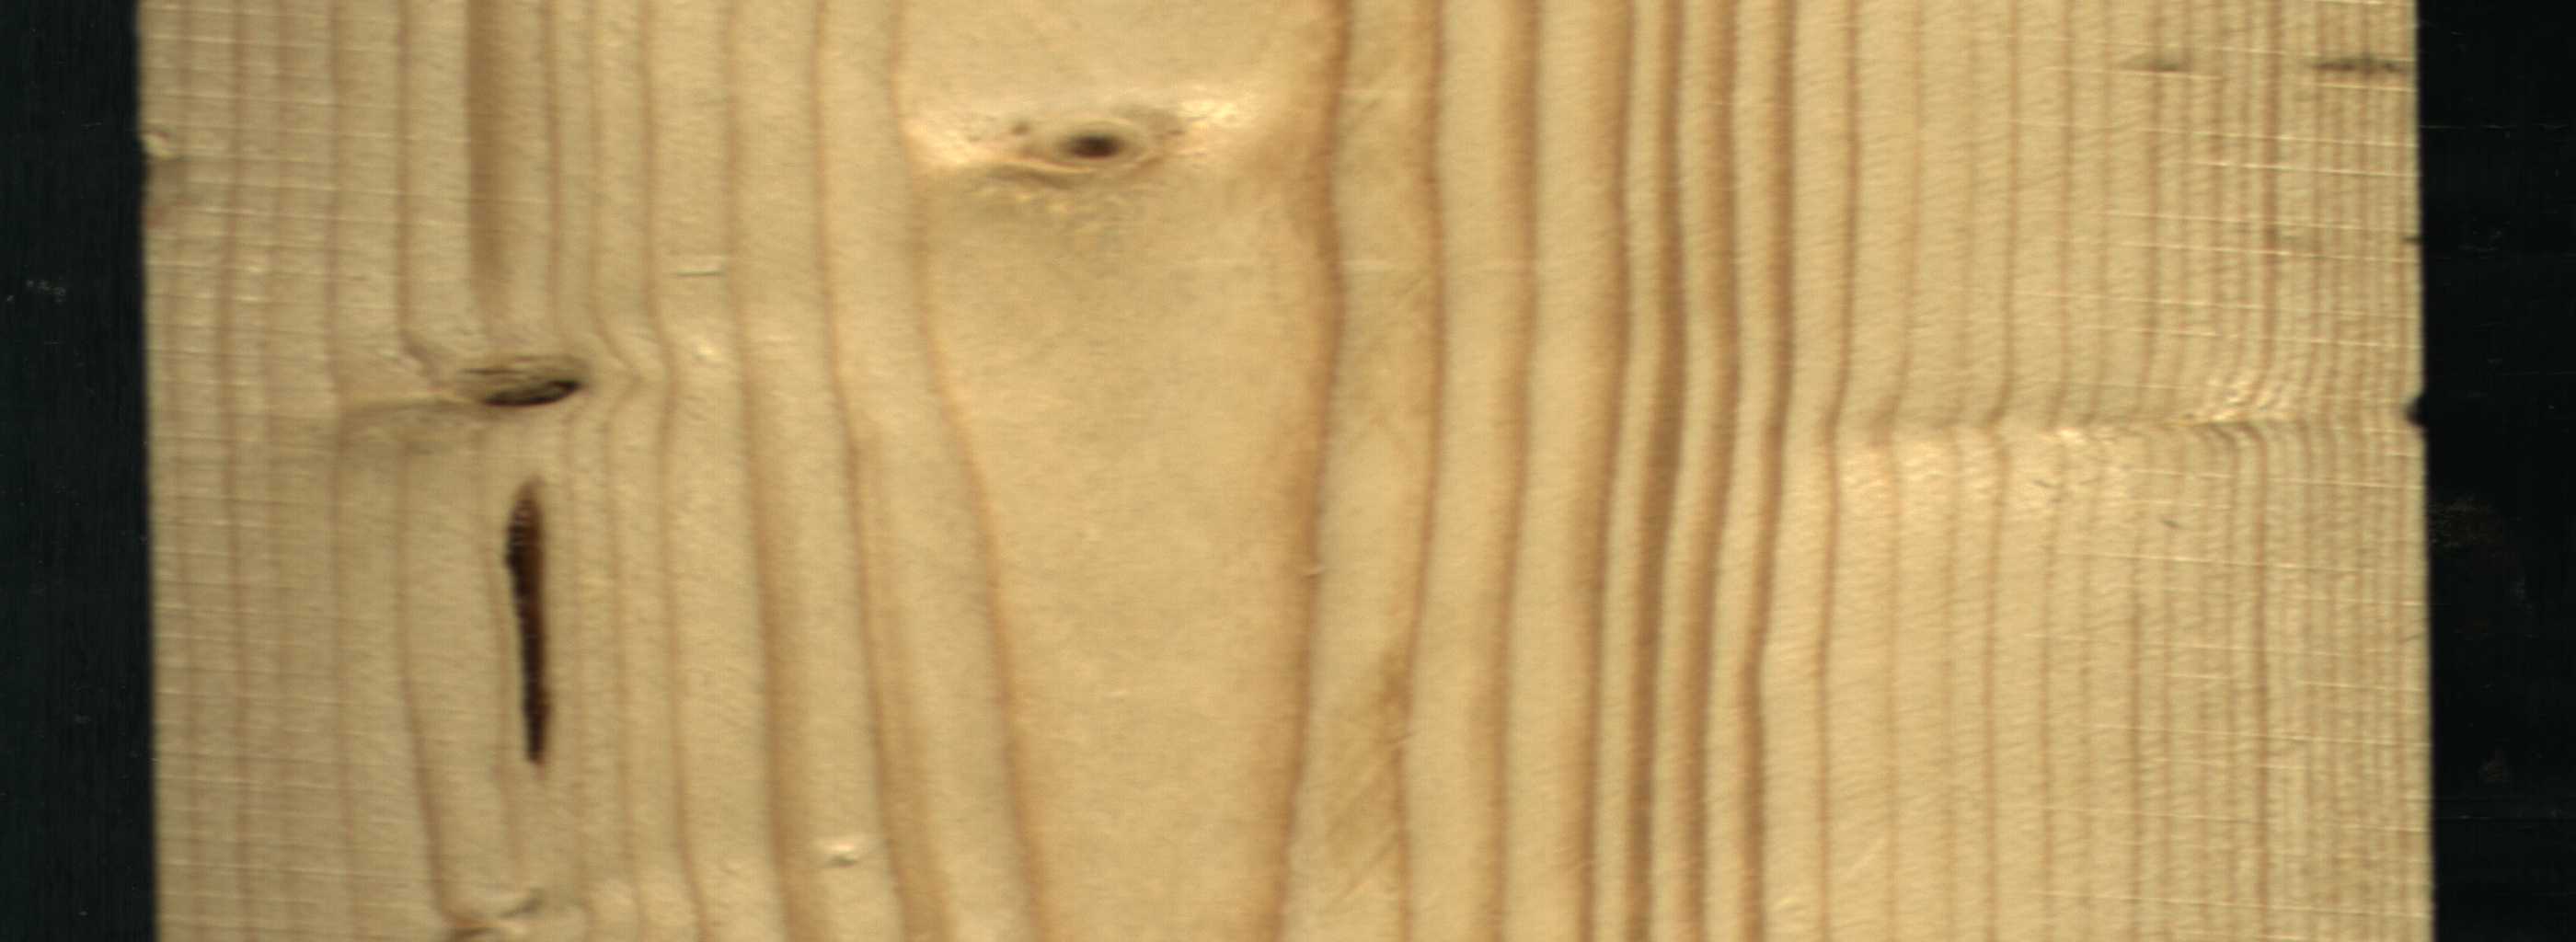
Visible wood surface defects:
resin
Dead_Knot
Live_Knot